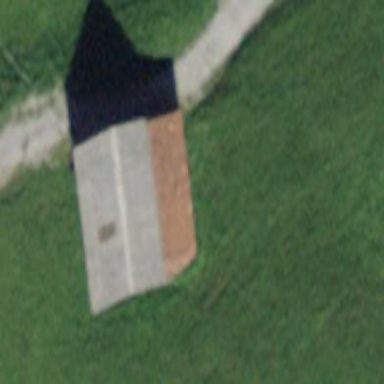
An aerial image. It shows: Rural barn.